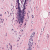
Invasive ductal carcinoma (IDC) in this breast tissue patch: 1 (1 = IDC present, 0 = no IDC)